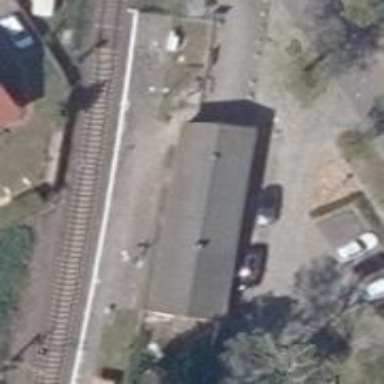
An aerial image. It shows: Railway halt station for public transport.